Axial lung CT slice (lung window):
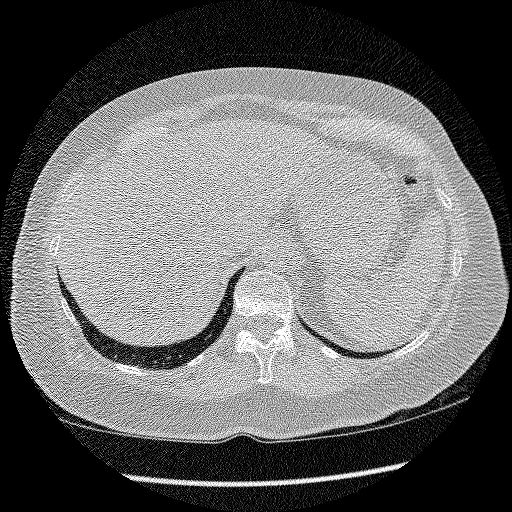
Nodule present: no